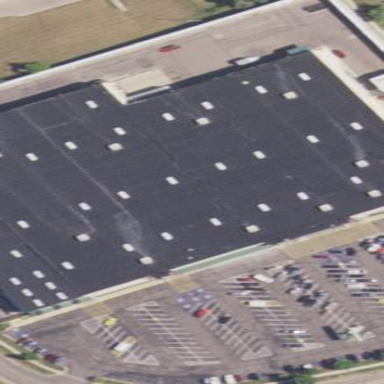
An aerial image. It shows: Flat roof retail building.